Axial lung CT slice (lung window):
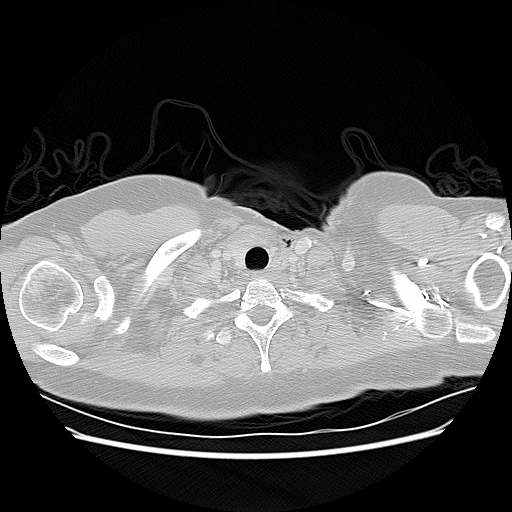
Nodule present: no